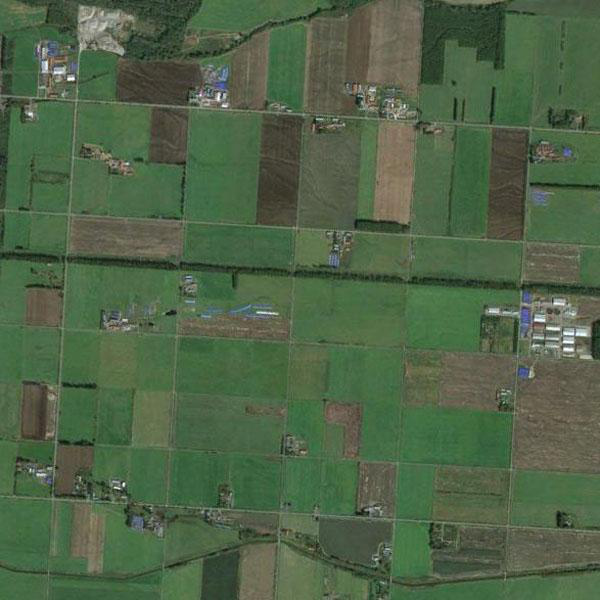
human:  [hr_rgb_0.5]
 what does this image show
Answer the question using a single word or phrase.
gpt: farmland